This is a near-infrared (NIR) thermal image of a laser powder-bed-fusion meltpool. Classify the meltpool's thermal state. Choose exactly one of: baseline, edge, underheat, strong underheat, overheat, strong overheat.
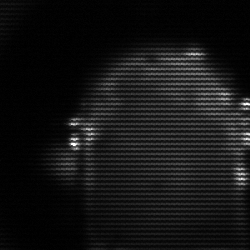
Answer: baseline